Field crop: maize
Growth stage: 2
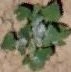
Species: chenopodium